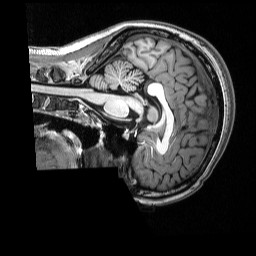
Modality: T1w
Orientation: sagittal
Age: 21
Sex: female
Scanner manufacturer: siemens
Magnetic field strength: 3 T
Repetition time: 2.53 s
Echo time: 0.00339 s